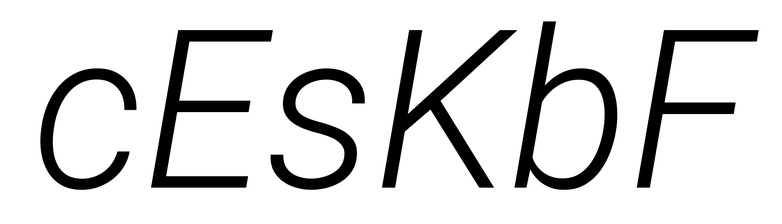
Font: Roboto-Italic_Light_Italic